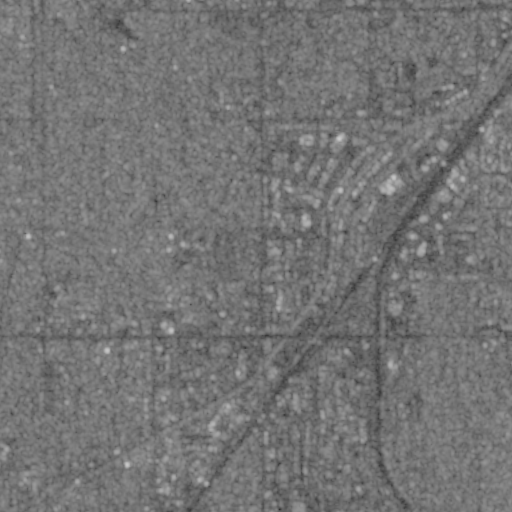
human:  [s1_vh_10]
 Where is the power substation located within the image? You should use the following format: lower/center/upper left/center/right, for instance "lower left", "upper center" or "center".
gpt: The power substation is located in the upper right of the image.
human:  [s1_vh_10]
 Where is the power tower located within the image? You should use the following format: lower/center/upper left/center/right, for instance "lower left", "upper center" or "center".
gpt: The power tower is located in the upper right of the image.
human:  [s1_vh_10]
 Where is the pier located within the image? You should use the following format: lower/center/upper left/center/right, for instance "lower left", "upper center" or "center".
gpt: The pier is located in the center of the image.
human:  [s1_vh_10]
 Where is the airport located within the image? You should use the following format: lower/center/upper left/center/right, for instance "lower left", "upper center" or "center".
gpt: There is no airport in the image.

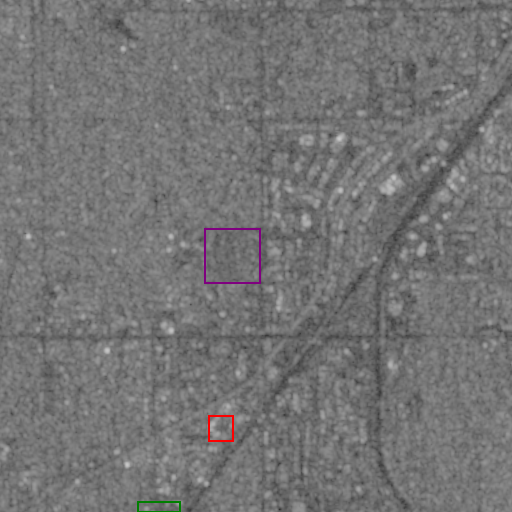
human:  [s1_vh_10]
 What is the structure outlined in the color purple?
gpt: The structure outlined in purple is a park.
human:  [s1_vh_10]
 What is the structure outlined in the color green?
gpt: The structure outlined in green is a parking lot.
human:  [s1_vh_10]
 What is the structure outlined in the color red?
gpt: The structure outlined in red is a building.
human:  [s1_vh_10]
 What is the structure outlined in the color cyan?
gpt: There is no cyan outline.